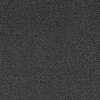
Atmospheric dust classification: dusty